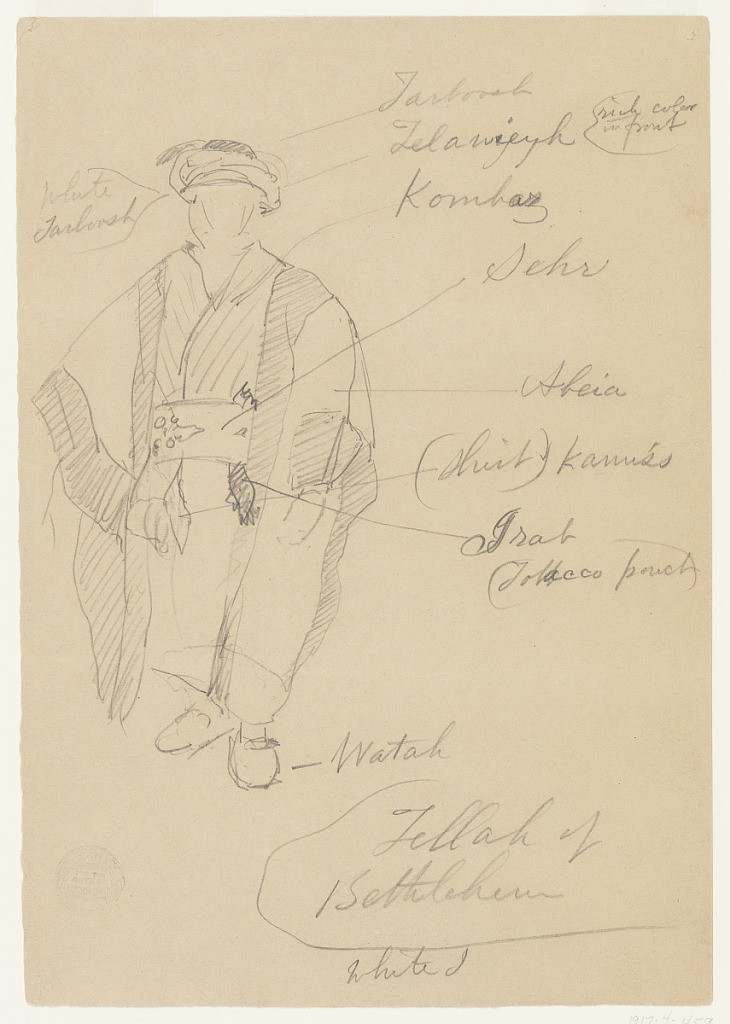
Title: Fellah of Bethlehem
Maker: Frederic Edwin Church, American, 1826–1900
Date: February 12, 1868
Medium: Graphite and white gouache on tan laid paper
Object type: Drawing
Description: Figure sketch of a male individual, known as a fellah, in Bethlehem, Palestine. Facing the viewer, he wears a tarboosh cap on his head and draped clothing with a flowing robe. Notations regarding his clothing are visible along right margin.